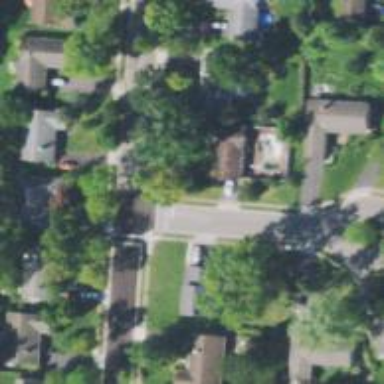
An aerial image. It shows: Residential driveway.